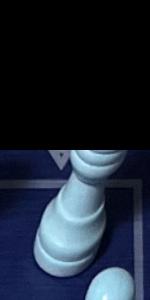
Label: Rook_White